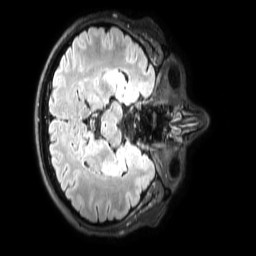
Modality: FLAIR
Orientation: axial
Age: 28
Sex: male
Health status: healthy
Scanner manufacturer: philips
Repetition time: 4.8 s
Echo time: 0.2958 s